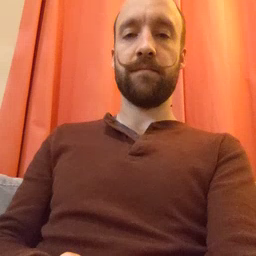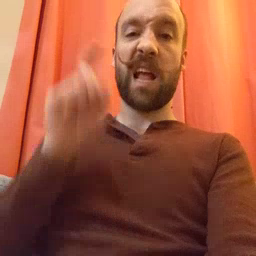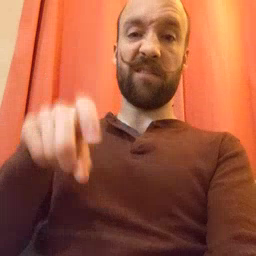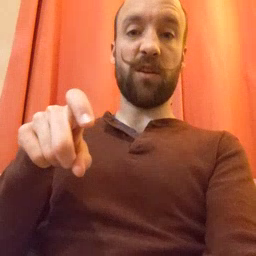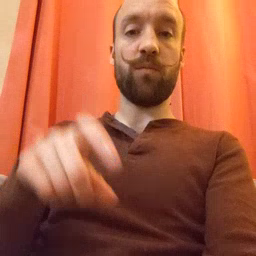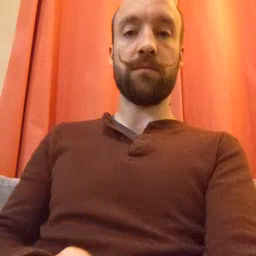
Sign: haveto